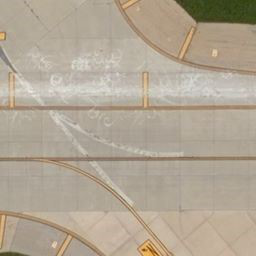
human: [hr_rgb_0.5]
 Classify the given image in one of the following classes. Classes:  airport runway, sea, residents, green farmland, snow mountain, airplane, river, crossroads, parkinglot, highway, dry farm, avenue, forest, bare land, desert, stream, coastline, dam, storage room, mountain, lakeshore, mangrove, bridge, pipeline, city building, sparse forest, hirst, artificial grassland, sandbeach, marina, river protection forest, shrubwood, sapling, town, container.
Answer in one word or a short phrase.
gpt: airport runway